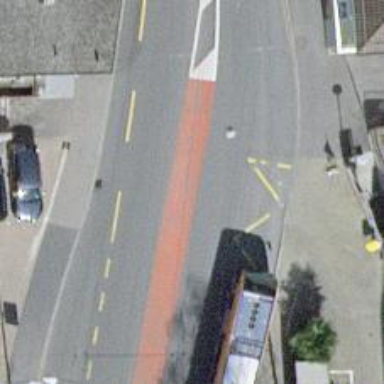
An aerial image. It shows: Trolleybus stop position for public transport.